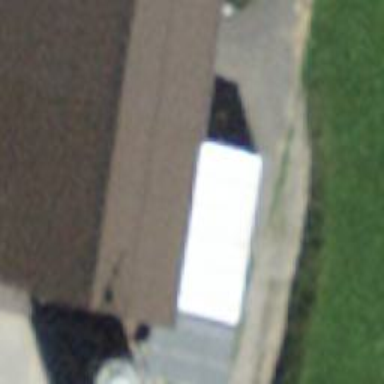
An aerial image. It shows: Rural barn.